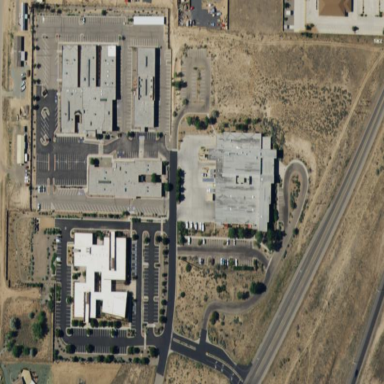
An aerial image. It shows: Commercial area.